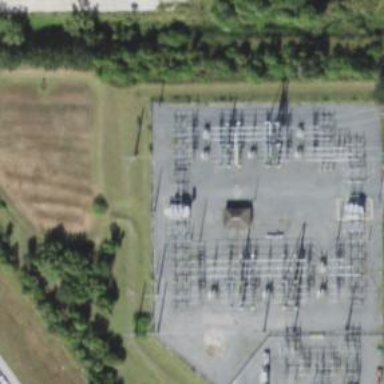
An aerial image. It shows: Switch for power supply.